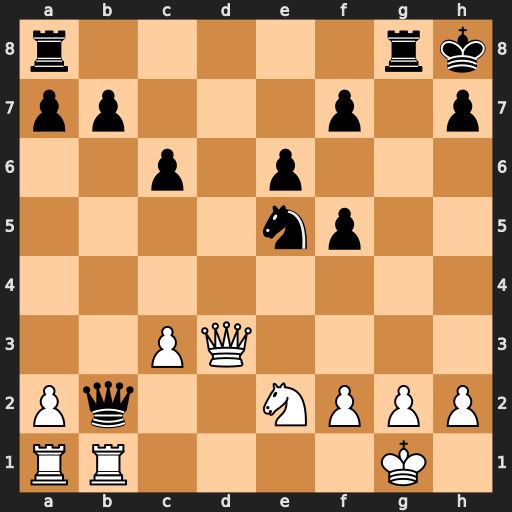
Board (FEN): r5rk/pp3p1p/2p1p3/4np2/8/2PQ4/Pq2NPPP/RR4K1
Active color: w
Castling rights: -
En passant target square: -
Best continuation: Qe3 Ng4 Rxb2 Nxe3 fxe3